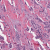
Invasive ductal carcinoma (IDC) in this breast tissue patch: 1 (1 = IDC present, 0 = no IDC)